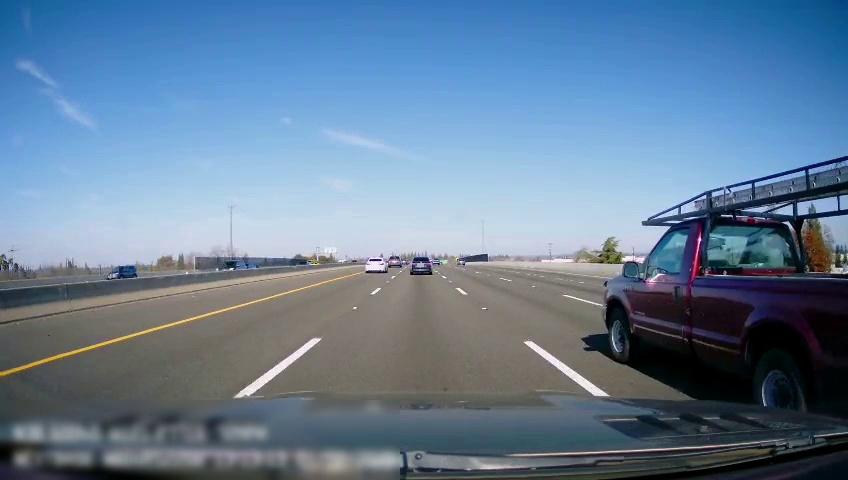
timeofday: Day
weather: Sunny
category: Drivable Space
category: Vehicles | SUV
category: Vehicles | Car
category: Vehicles | SUV
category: Drivable Space
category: Vehicles | Truck
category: Vehicles | SUV
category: Vehicles | Car
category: Vehicles | Car
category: Lanes | Alternate Lane
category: Lanes | Alternate Lane
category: Lanes | Alternate Lane
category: Lanes | Current Lane
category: Lanes | Current Lane
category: Lanes | Alternate Lane